Field crop: maize
Growth stage: 2
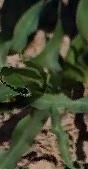
Species: maize